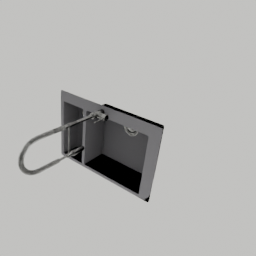
Label: appliances